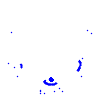
Particle: electron